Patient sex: M
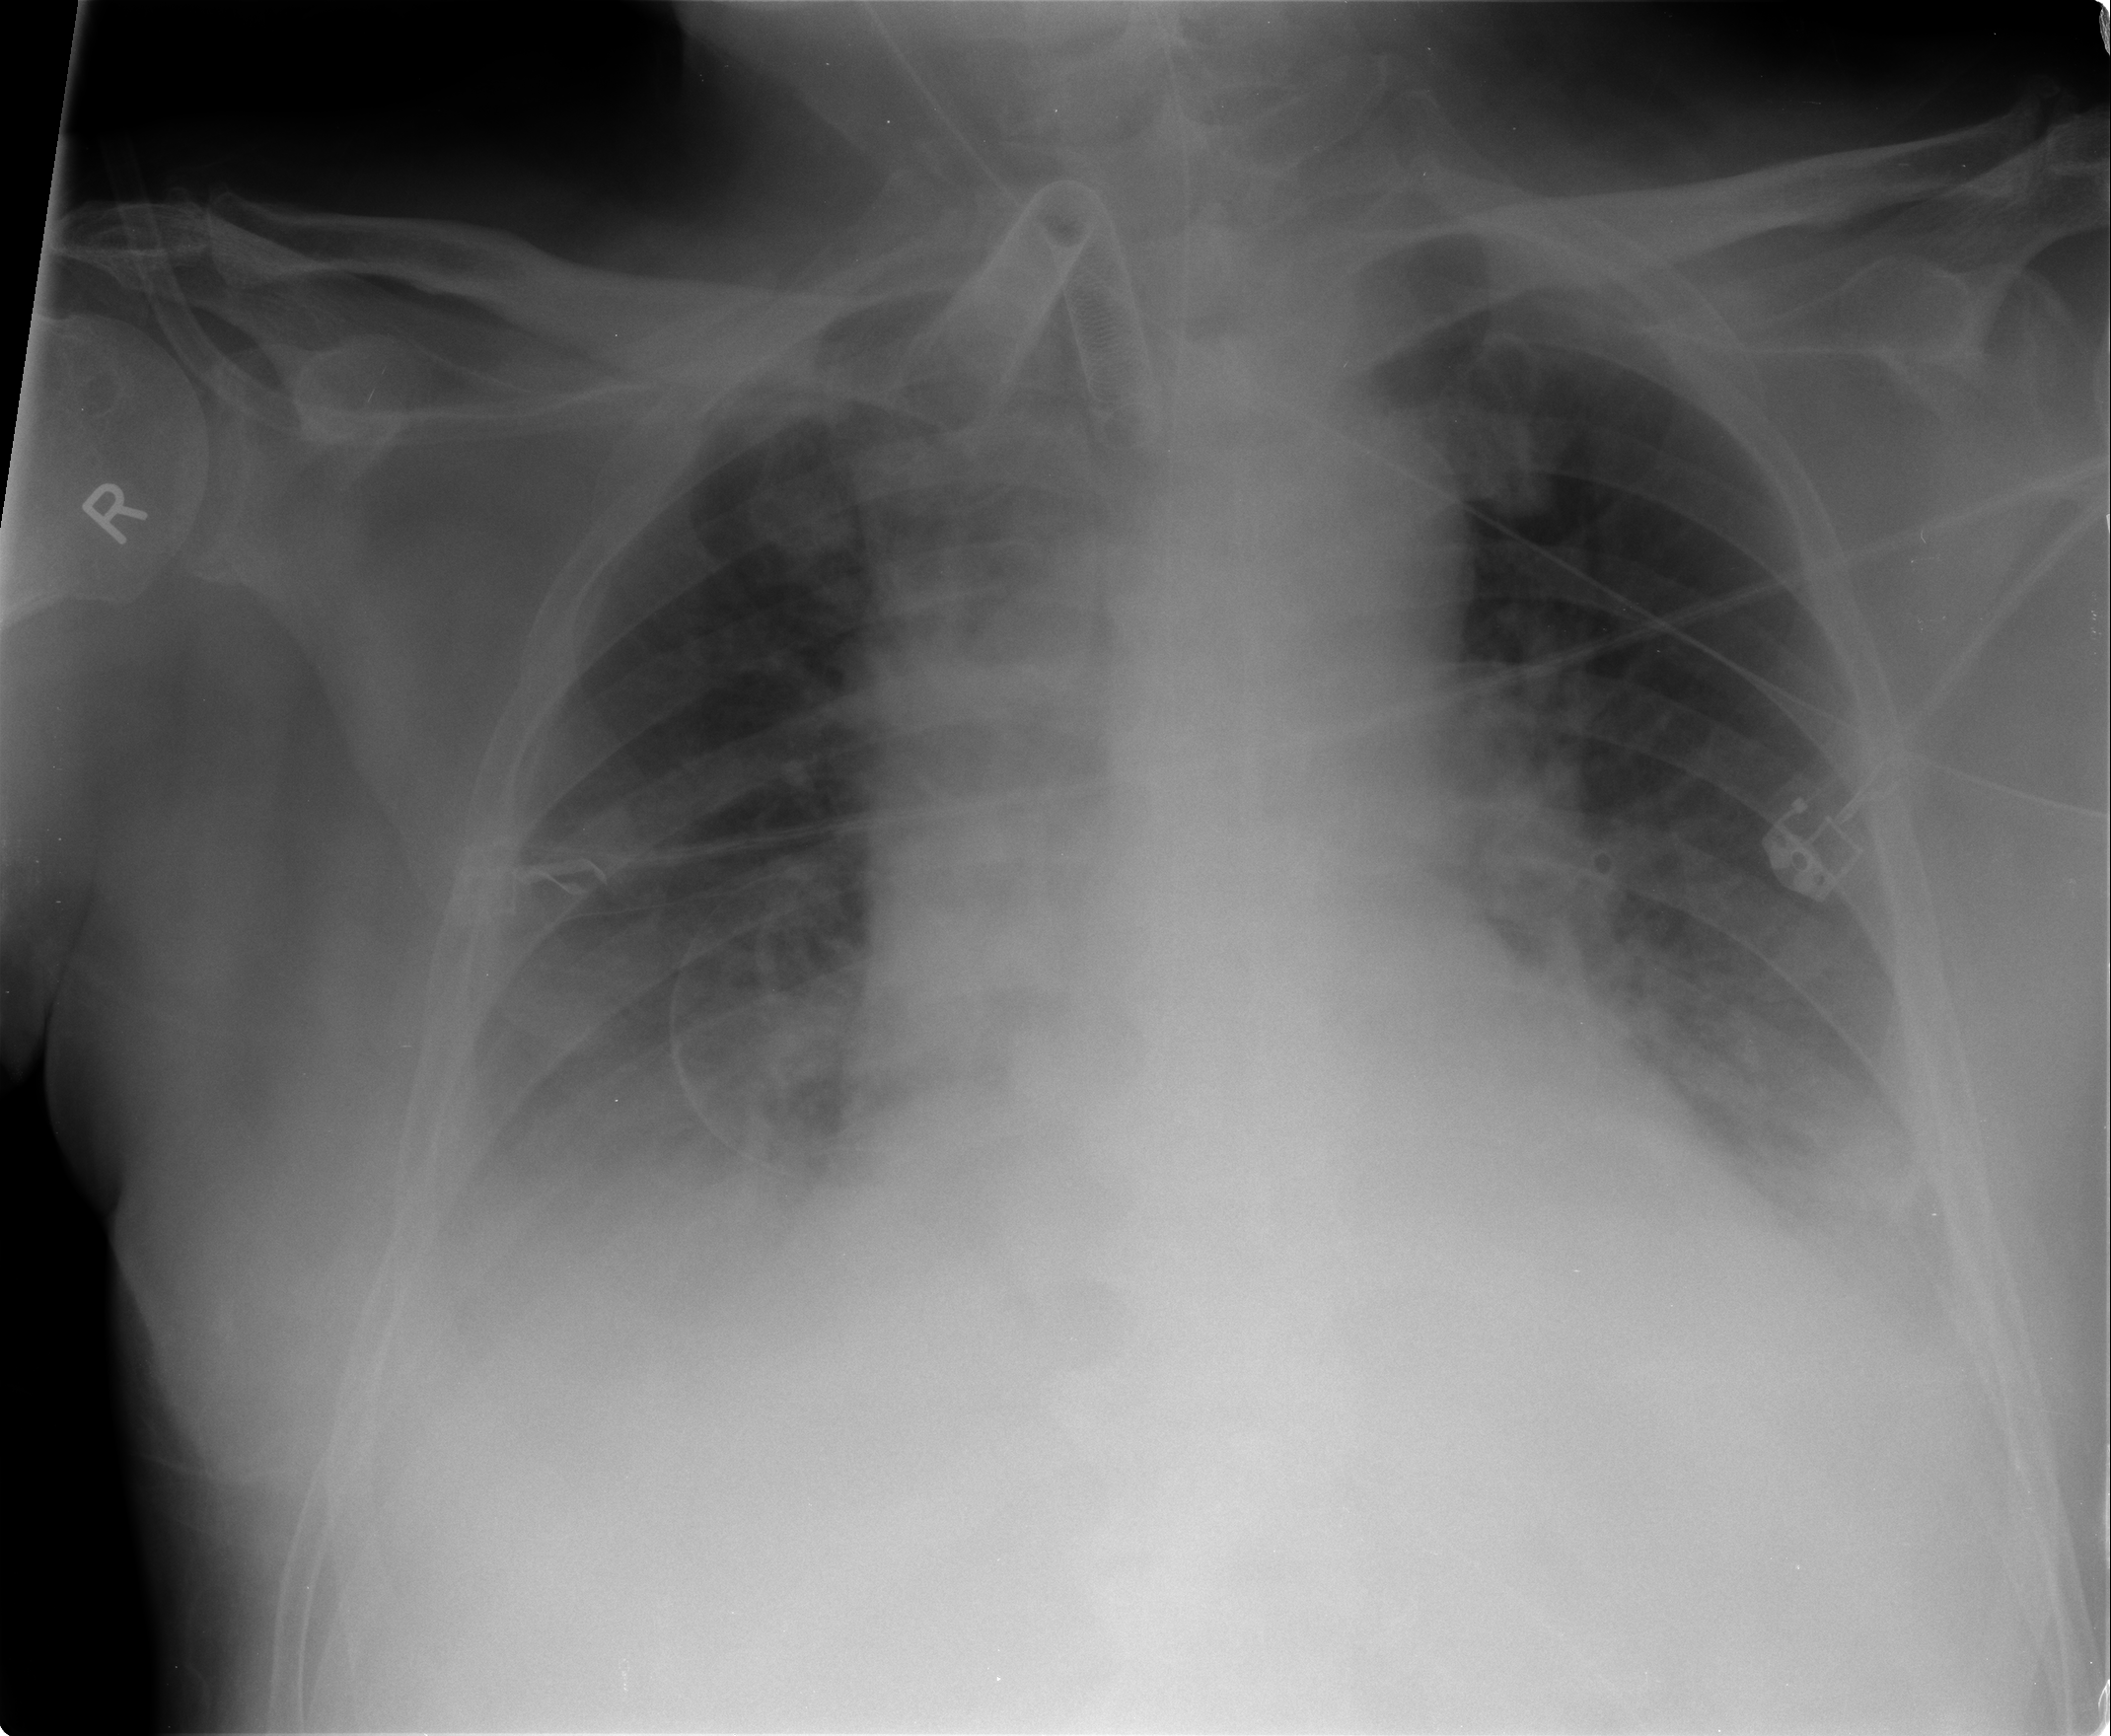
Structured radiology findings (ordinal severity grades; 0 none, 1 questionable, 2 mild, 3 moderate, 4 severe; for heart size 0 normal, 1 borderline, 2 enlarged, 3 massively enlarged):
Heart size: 0
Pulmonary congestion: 0
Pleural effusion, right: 2
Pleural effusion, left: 2
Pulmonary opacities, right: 1
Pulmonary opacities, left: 0
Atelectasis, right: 2
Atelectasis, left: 2